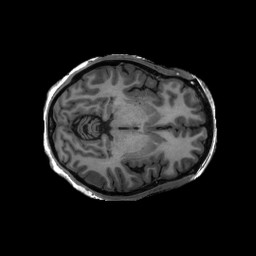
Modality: T1w
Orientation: axial
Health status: ill
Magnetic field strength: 3 T